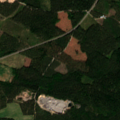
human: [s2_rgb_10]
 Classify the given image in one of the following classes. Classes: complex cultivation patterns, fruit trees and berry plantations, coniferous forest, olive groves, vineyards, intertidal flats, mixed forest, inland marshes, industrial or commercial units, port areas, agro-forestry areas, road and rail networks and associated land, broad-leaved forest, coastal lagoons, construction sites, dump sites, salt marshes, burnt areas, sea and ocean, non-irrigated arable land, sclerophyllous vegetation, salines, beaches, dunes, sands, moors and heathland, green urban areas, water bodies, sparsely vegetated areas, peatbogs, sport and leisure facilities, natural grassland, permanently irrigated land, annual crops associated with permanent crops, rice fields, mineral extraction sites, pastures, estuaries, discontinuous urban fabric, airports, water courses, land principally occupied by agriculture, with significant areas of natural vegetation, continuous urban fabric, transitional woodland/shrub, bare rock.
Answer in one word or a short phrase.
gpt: coniferous forest, transitional woodland/shrub